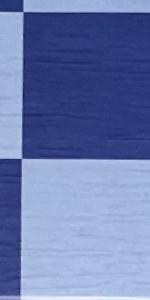
Label: Empty